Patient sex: F
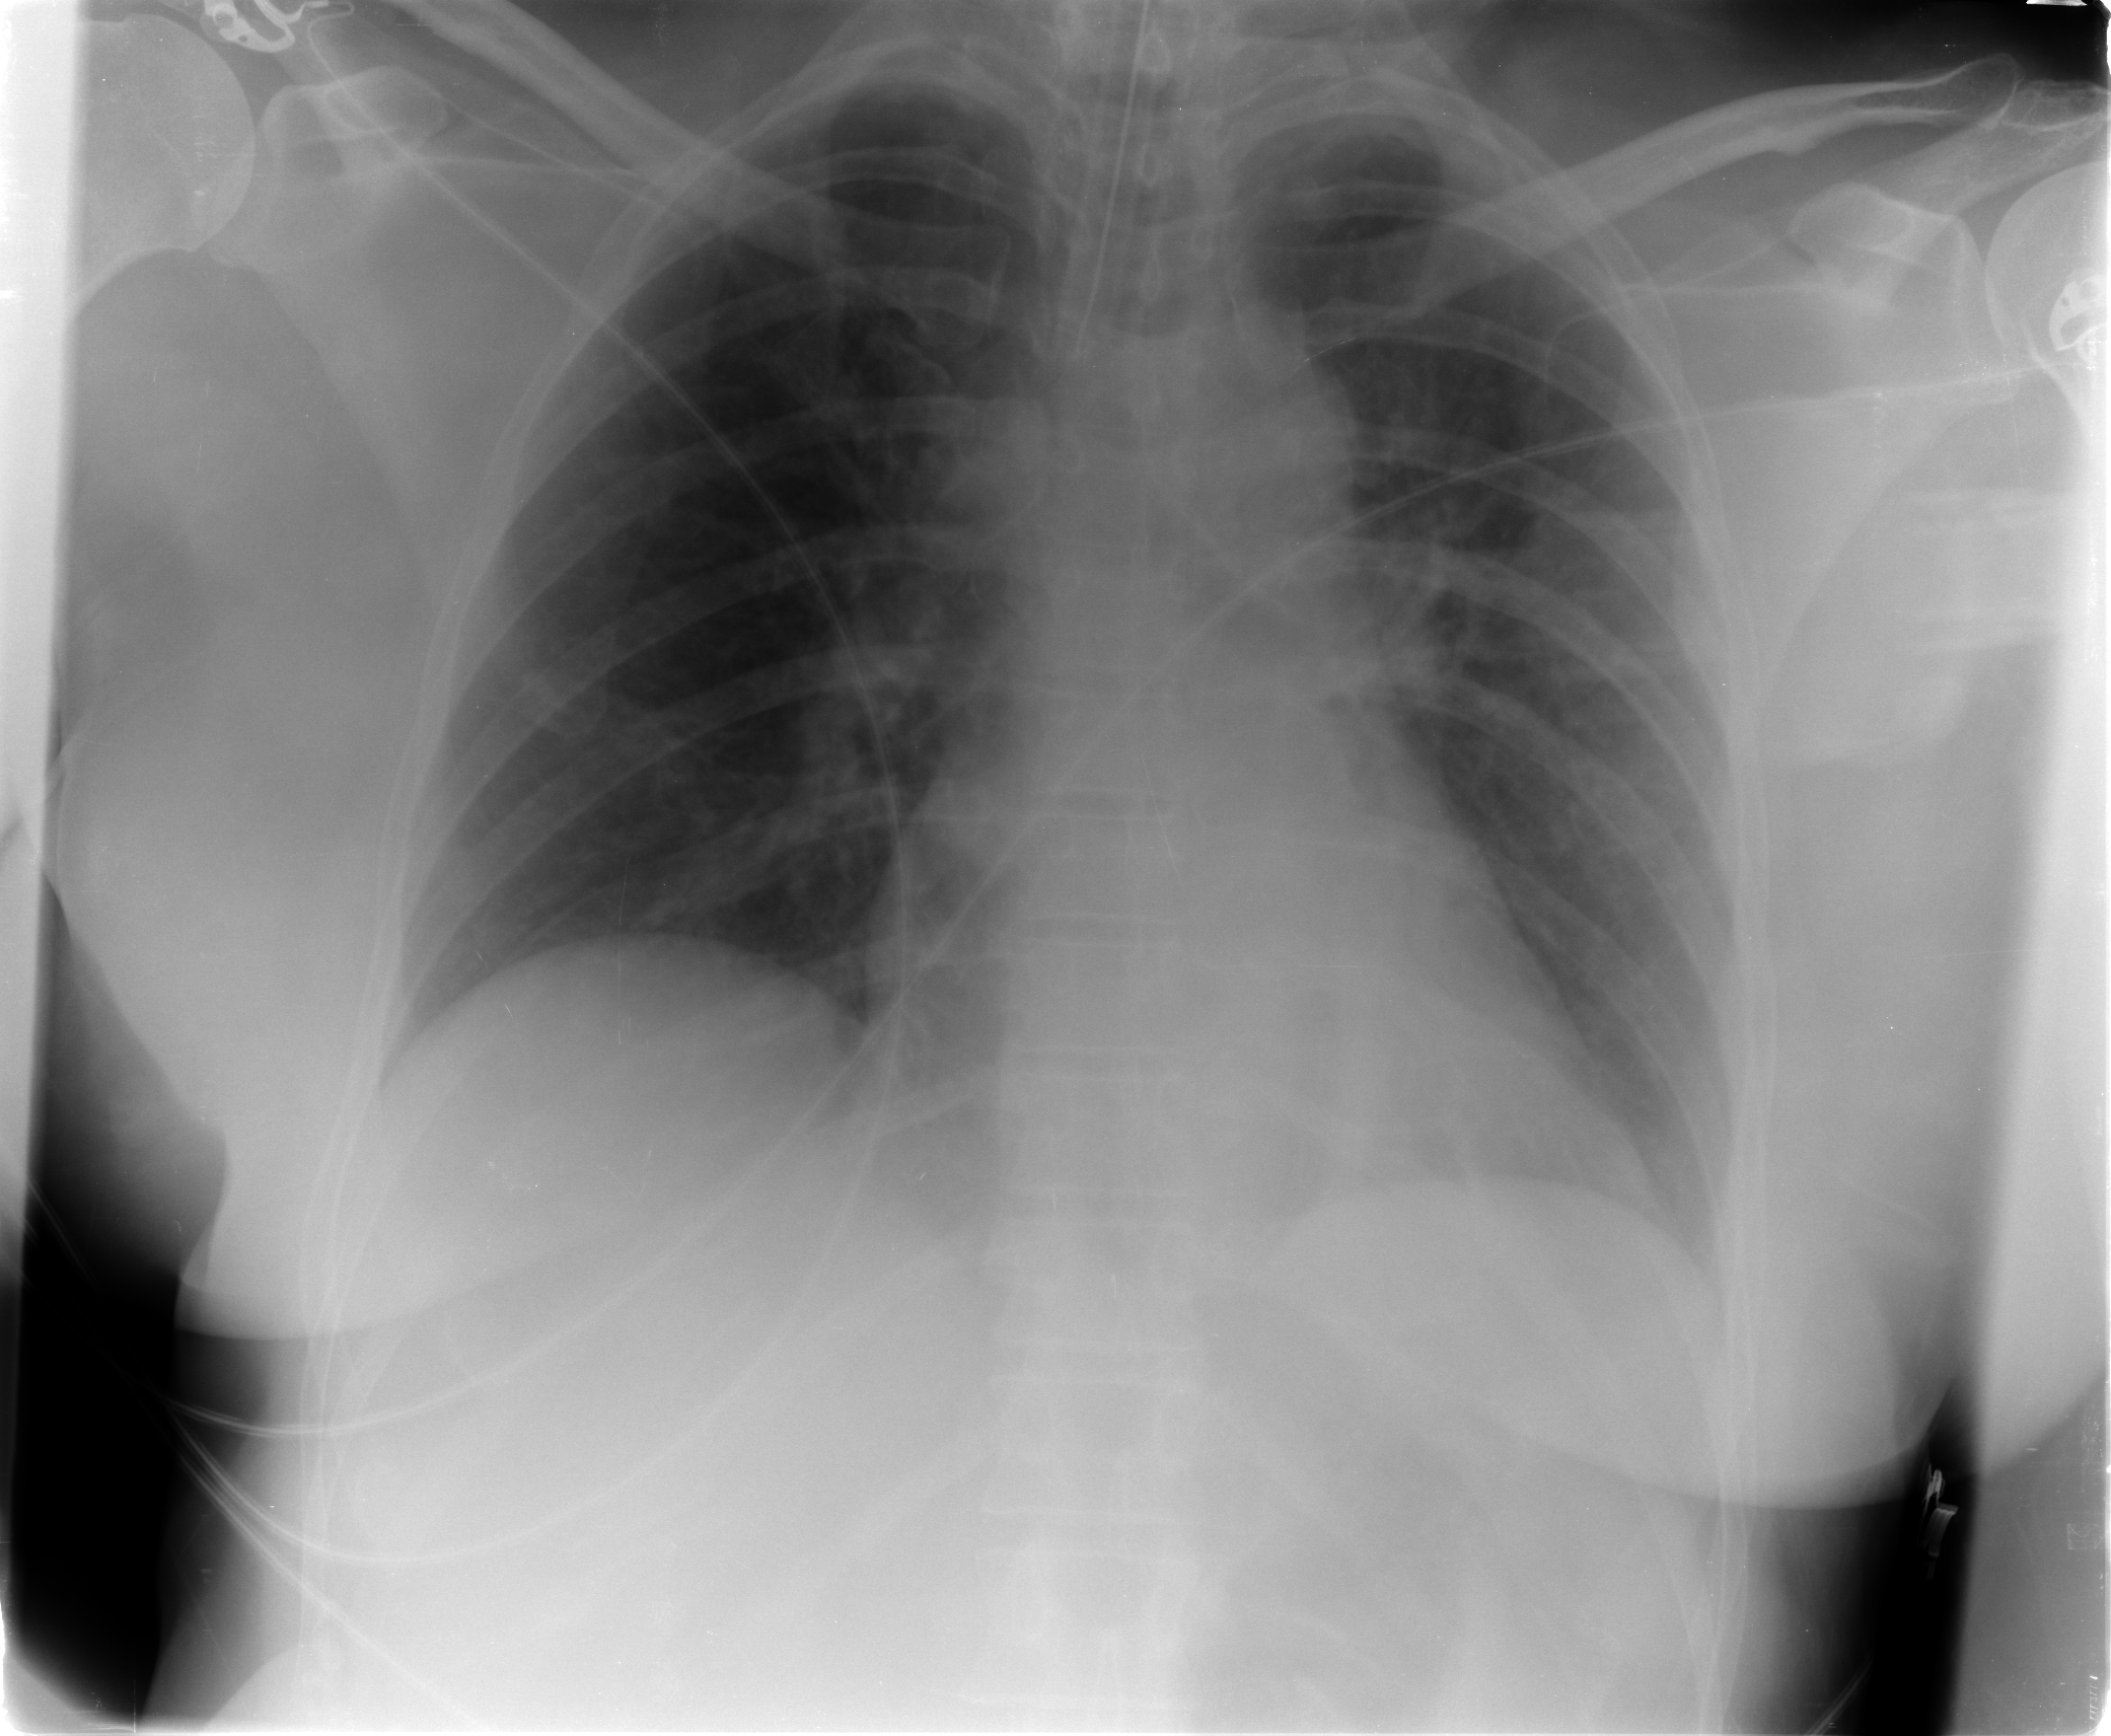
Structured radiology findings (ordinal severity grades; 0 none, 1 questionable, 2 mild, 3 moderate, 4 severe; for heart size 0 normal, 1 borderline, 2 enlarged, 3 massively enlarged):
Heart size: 0
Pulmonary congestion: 2
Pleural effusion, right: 0
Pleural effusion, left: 0
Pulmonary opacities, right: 0
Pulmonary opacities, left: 0
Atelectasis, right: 2
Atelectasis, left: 2